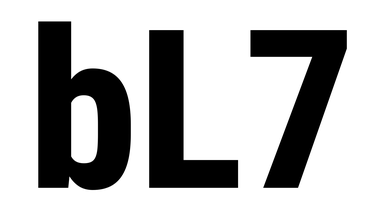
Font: Roboto_Condensed_ExtraBold